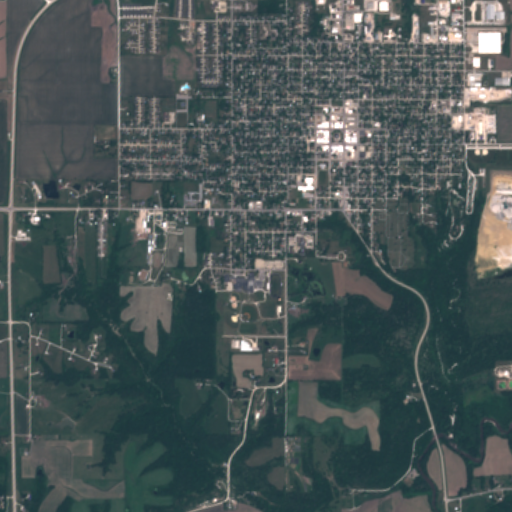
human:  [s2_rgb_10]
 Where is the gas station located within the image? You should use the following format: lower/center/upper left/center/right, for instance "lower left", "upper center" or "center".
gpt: The gas station is located in the upper right of the image.
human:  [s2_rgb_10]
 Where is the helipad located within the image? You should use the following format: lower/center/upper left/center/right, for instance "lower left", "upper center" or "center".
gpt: The helipad is located in the center of the image.
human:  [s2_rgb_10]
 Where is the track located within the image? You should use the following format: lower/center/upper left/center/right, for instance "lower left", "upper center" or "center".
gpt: The track is located in the center of the image.
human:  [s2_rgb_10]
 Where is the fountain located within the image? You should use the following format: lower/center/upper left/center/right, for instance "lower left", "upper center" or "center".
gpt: The fountain is located in the center of the image.
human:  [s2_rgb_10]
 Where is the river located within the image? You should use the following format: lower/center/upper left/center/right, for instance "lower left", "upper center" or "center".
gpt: The river is located in the lower right of the image.
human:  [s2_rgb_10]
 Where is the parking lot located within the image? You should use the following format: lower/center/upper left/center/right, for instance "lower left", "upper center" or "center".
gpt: There is no parking lot in the image.